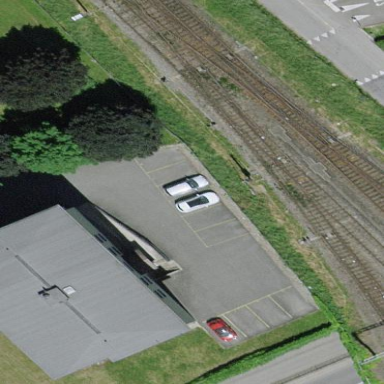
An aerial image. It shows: Street-side parking lot with asphalt surface.